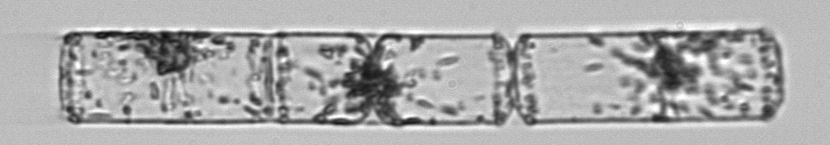
Label: Cerataulina_pelagica